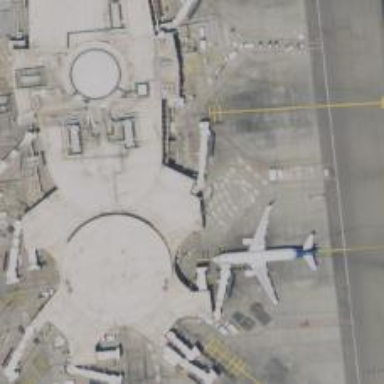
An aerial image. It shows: Airport gate.